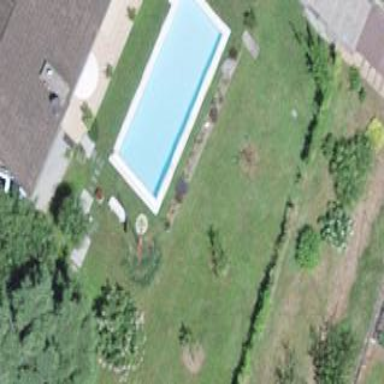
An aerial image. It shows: Swimming pool located in leisure land.